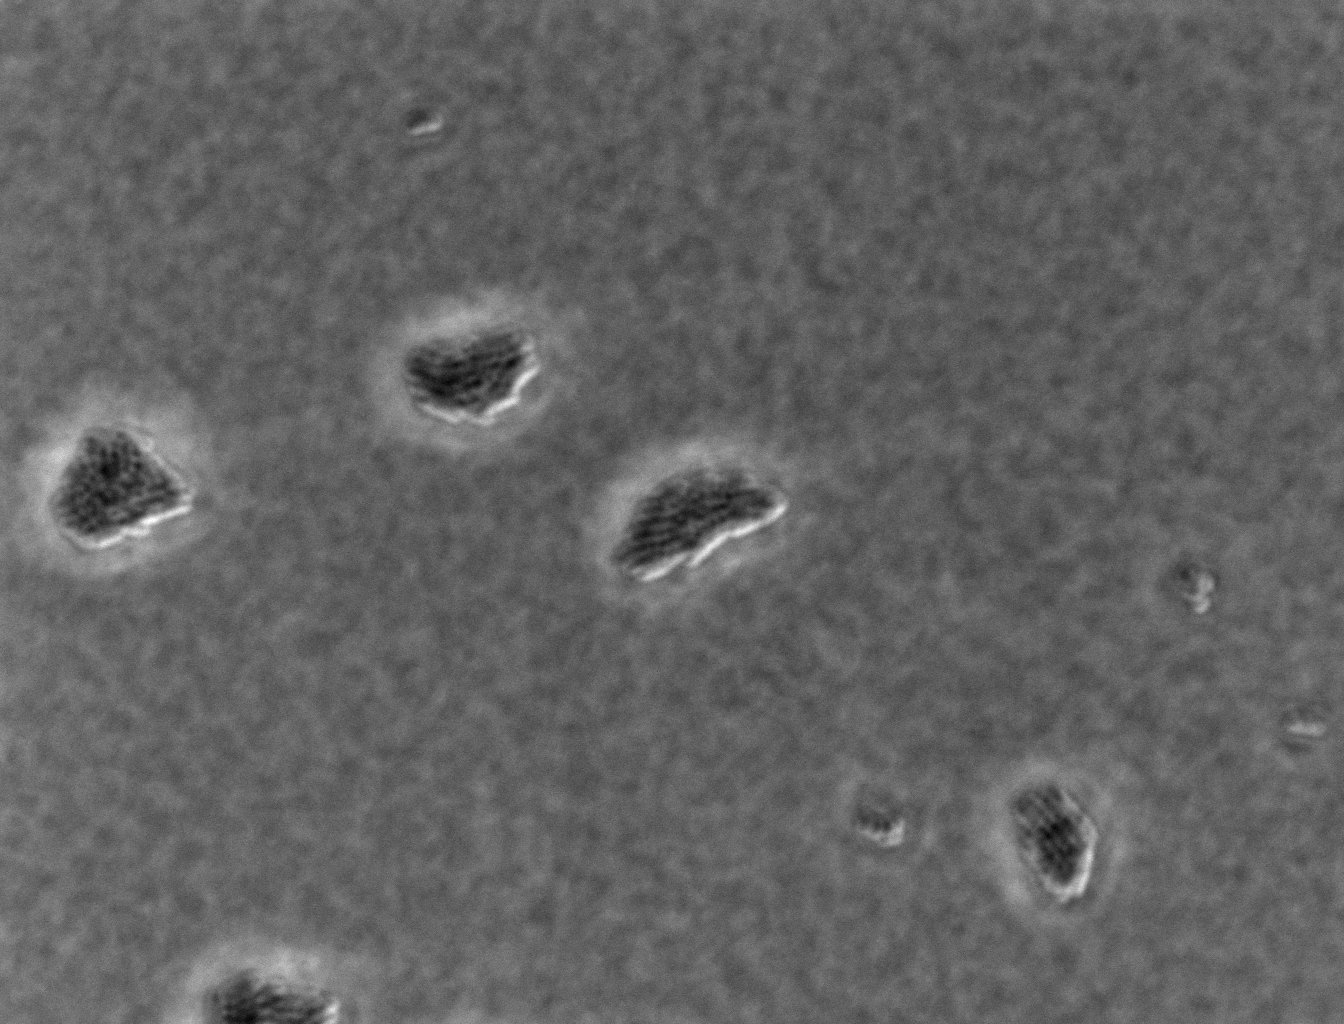
Defocused phase contrast microscopy, 60x objective, 3 h incubation